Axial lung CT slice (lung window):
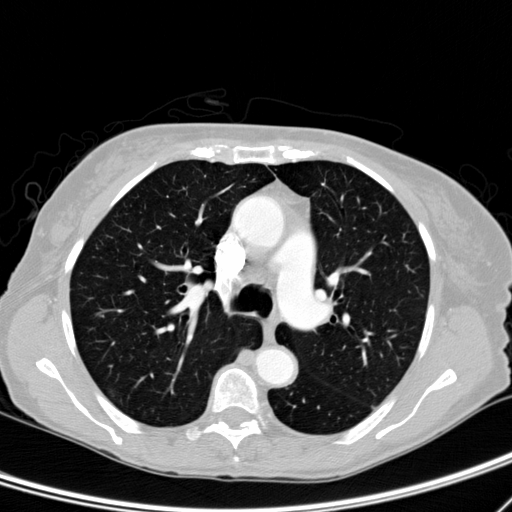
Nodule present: no